Aerial crown-view tile of a tropical tree (Barro Colorado Island, Panama), acquired 20250616:
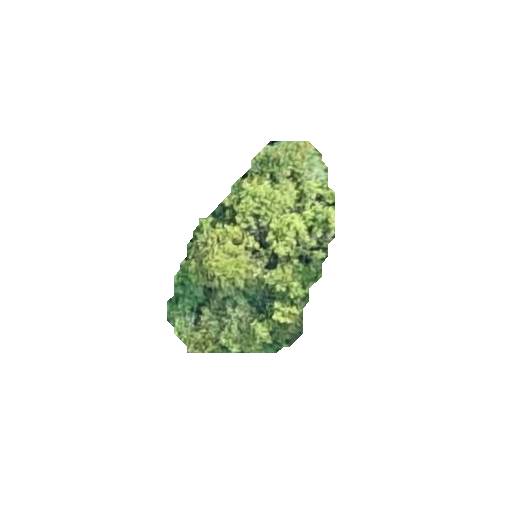
Species: Calophyllum longifolium
GBIF accepted scientific name: Calophyllum longifolium
Crown area: 35.651 m²